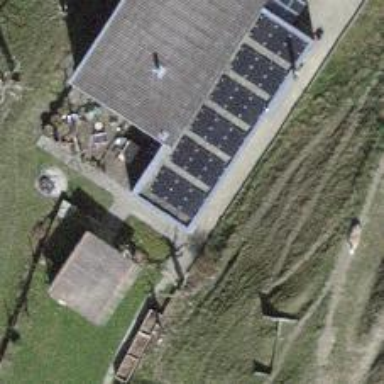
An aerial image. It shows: Solar power generator using photovoltaic method with solar photovoltaic panel types.